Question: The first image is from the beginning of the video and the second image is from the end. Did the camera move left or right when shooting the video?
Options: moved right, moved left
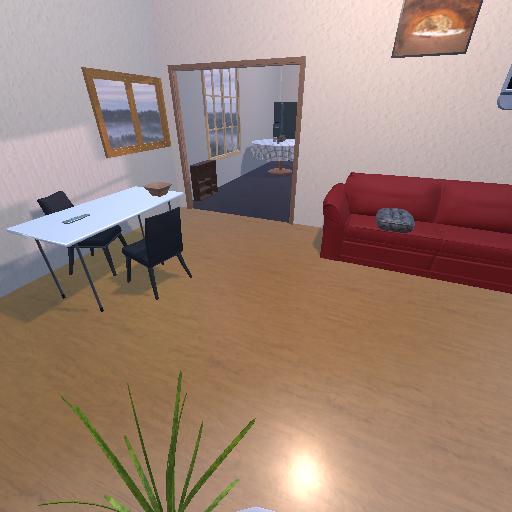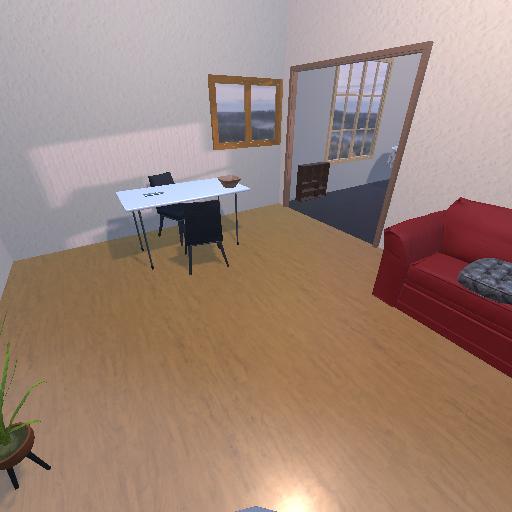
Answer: moved right